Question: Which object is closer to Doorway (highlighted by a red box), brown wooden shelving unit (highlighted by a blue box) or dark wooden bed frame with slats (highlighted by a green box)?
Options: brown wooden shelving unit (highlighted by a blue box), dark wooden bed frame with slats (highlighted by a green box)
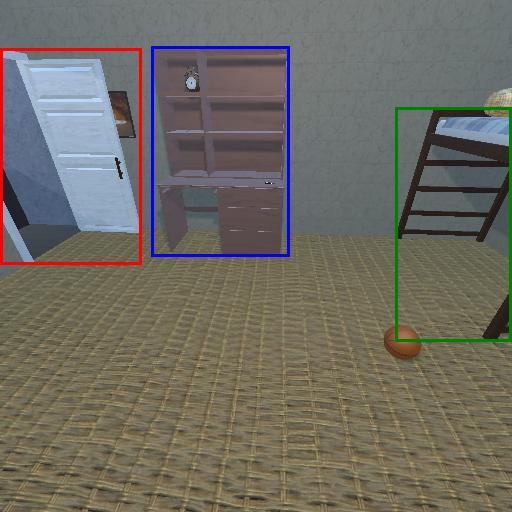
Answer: brown wooden shelving unit (highlighted by a blue box)